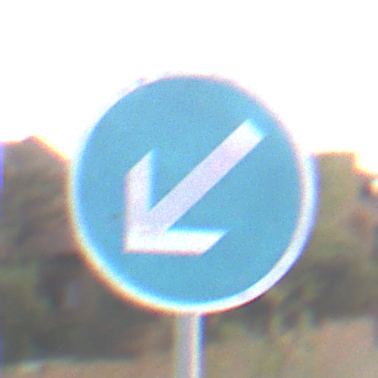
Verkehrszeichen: VorgeschriebeneVorbeifahrtLinks
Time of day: SunriseSunset
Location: Outdoor (Suburban)
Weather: Clear
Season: NotSpecified
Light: Natural